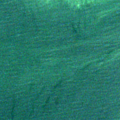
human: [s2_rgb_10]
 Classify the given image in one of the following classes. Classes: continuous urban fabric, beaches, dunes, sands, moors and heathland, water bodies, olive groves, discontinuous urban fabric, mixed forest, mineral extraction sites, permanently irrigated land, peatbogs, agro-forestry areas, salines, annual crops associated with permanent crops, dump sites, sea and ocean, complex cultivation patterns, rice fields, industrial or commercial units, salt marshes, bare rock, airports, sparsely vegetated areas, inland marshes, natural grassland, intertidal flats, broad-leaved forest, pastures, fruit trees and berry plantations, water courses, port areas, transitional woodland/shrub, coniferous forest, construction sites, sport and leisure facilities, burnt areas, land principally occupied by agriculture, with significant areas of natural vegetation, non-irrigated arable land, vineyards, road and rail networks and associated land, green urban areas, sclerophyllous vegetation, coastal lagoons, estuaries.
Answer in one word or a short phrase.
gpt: sea and ocean